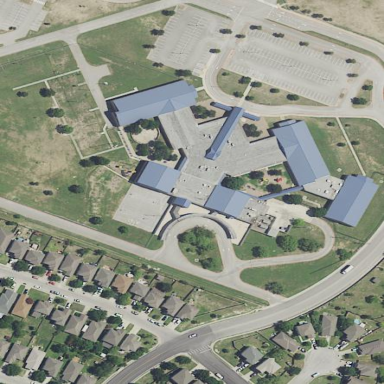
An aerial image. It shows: School.